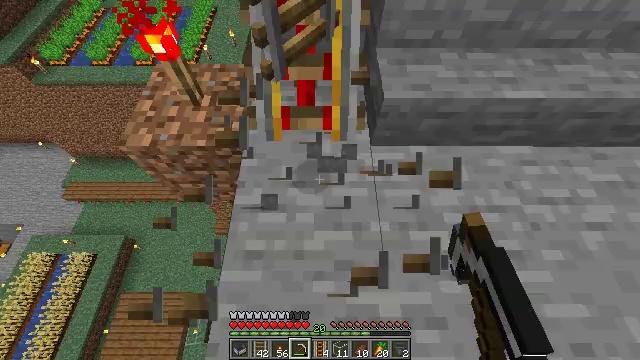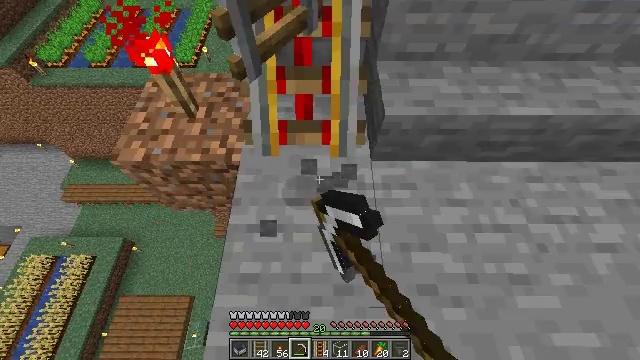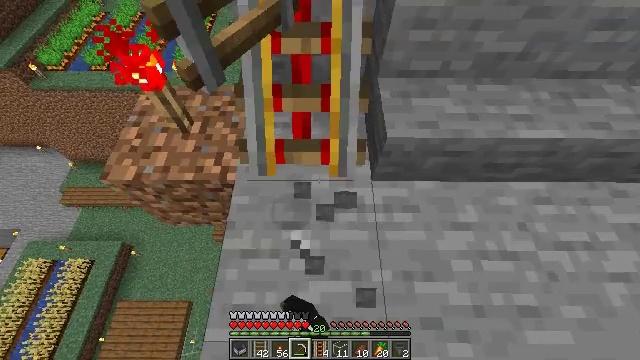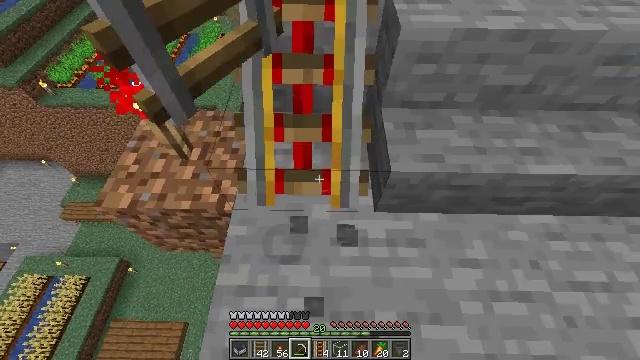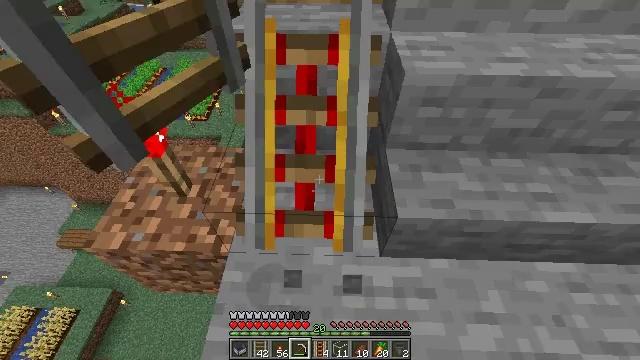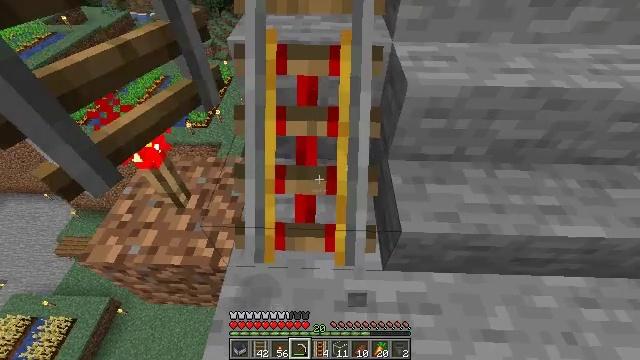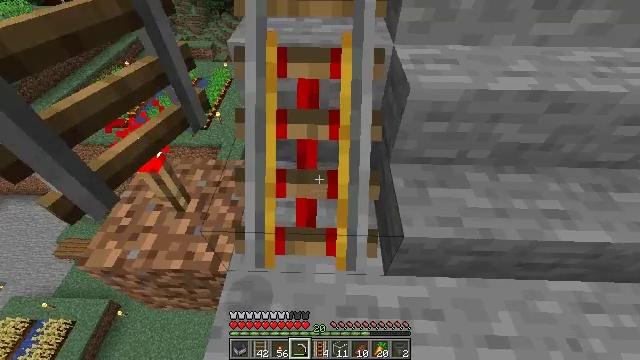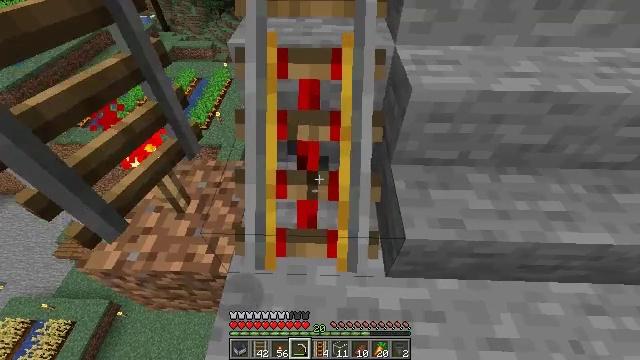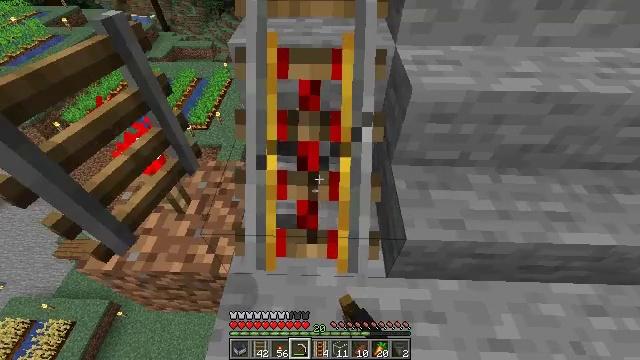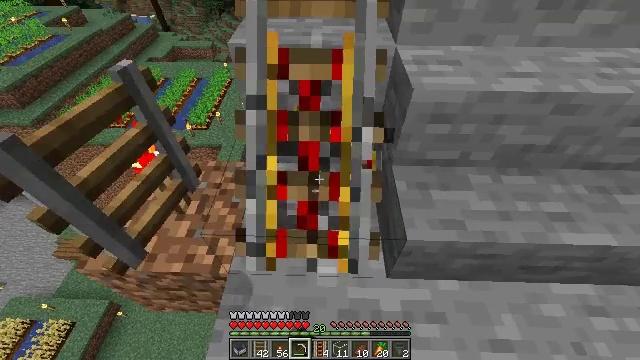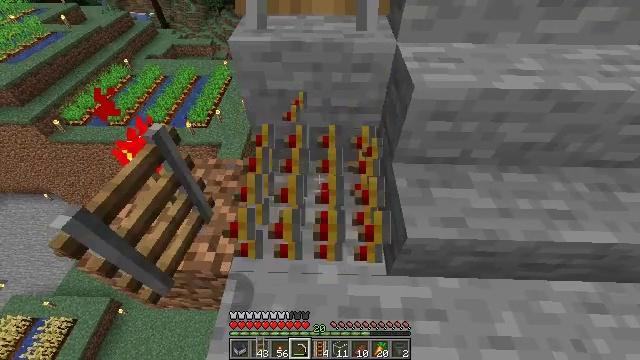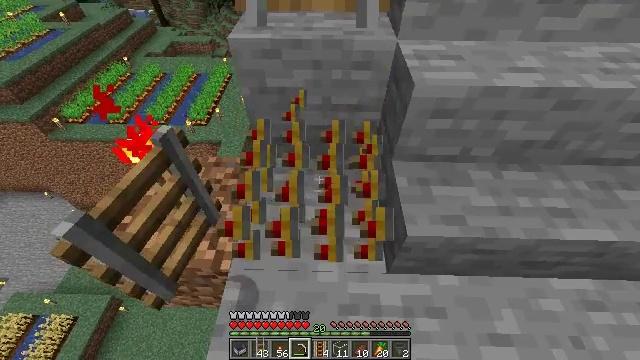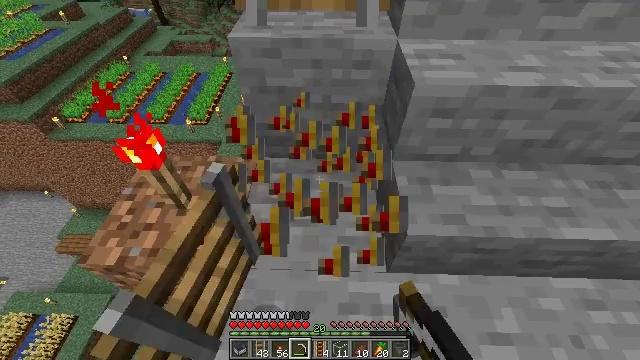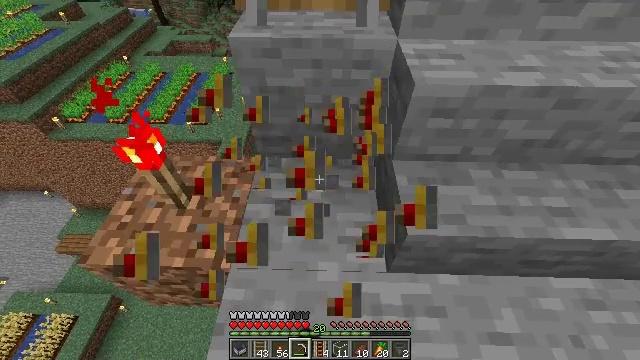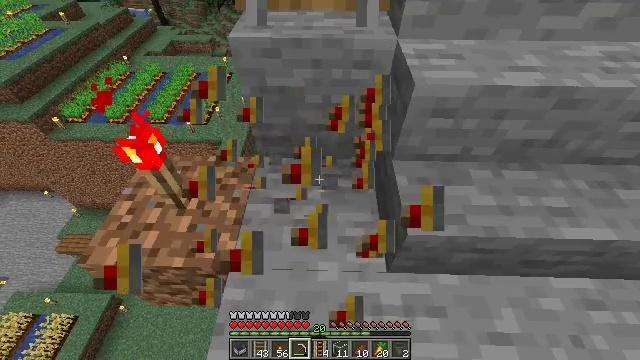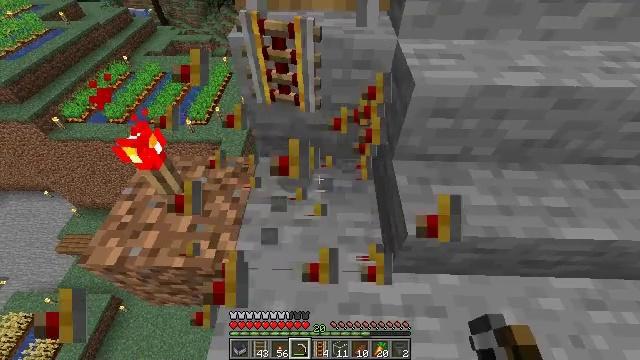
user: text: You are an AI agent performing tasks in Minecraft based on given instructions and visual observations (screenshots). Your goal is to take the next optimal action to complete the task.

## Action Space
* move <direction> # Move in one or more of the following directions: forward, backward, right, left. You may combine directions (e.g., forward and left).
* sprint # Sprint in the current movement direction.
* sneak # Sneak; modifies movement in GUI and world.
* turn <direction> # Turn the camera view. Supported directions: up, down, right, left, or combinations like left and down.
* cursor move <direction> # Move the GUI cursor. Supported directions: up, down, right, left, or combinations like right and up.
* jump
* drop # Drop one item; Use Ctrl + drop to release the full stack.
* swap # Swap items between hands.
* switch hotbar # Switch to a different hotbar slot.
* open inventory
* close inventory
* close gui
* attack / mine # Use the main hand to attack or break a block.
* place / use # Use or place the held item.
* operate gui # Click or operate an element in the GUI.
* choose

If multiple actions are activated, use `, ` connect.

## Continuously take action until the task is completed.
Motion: motion action
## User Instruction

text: Gather the powered rail to store in inventory.
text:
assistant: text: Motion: move forward, attack / mine
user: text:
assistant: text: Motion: move forward, attack / mine
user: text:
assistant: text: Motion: turn up
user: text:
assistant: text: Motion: turn up
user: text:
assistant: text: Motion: turn up
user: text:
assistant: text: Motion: no_op
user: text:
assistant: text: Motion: attack / mine
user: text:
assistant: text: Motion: attack / mine
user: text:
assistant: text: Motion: attack / mine
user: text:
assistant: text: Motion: attack / mine
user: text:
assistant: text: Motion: attack / mine
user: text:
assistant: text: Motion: attack / mine
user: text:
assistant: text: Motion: attack / mine
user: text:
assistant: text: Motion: attack / mine
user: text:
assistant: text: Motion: attack / mine
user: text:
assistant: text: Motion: attack / mine